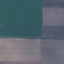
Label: AnnualCrop